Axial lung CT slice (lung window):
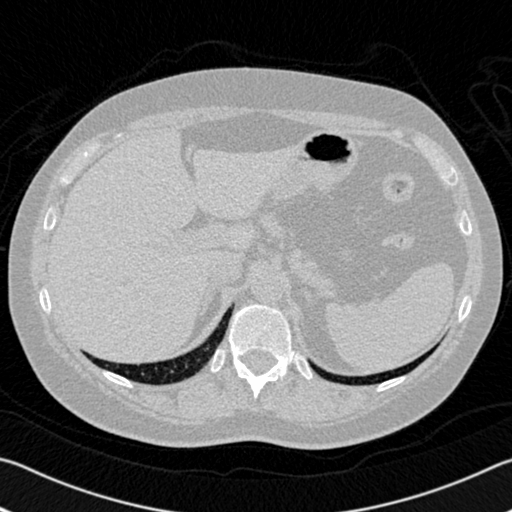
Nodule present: no